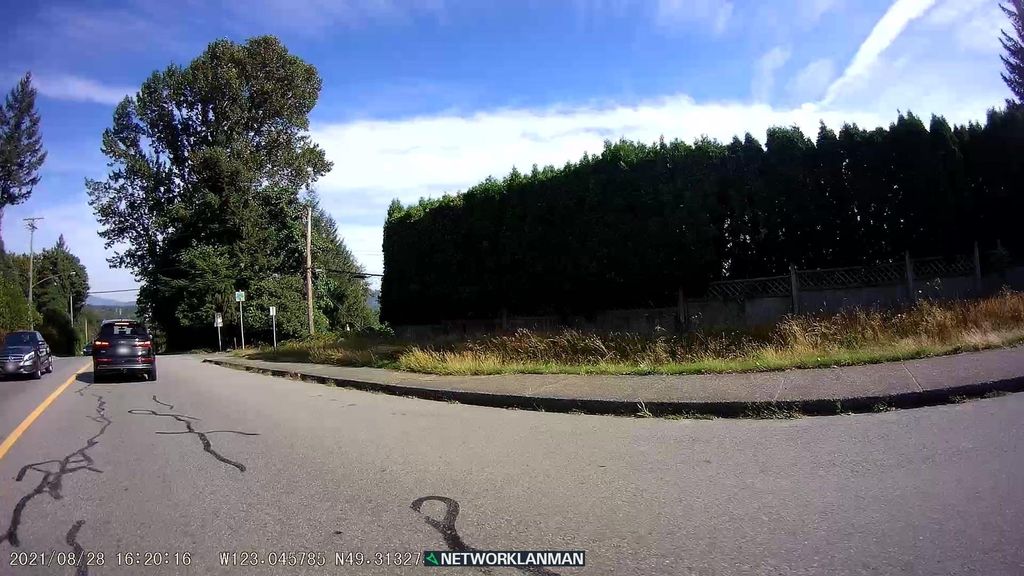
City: vancouver